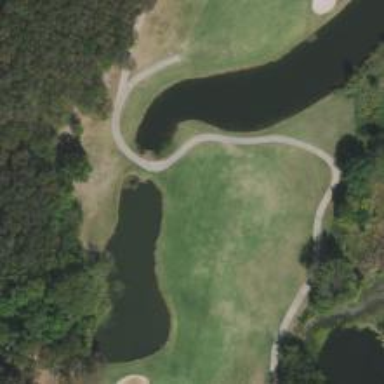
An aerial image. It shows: Grassy area designated as golf fairway.